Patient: sex M, age 78
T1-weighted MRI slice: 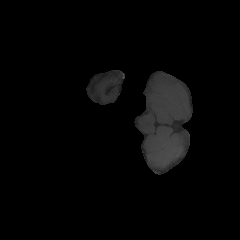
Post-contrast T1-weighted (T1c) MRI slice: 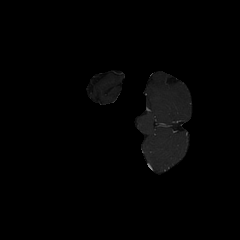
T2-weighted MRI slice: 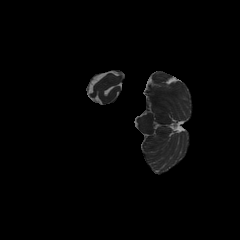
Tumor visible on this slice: no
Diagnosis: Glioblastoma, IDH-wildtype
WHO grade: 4